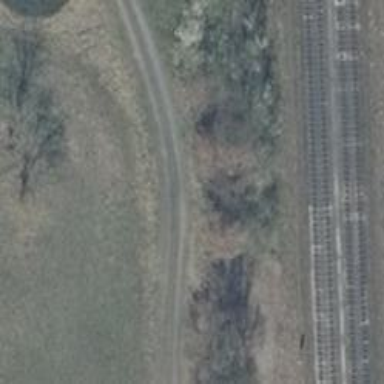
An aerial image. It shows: Sandy track with grade 4 tracktype.